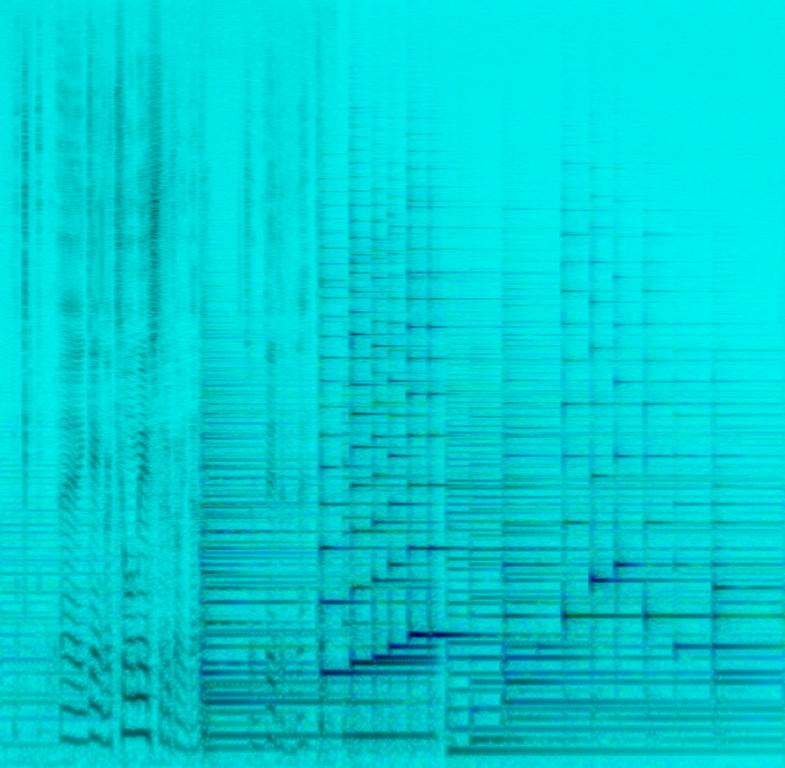
This is an instrument review recording. There is a piano playing a sentimental tune while a male voice is narrating his experience with the instrument. From the parts where the voice is absent, there are tunes with a movie music feel to them. These lines could be sampled and added to the soundtrack of a movie.